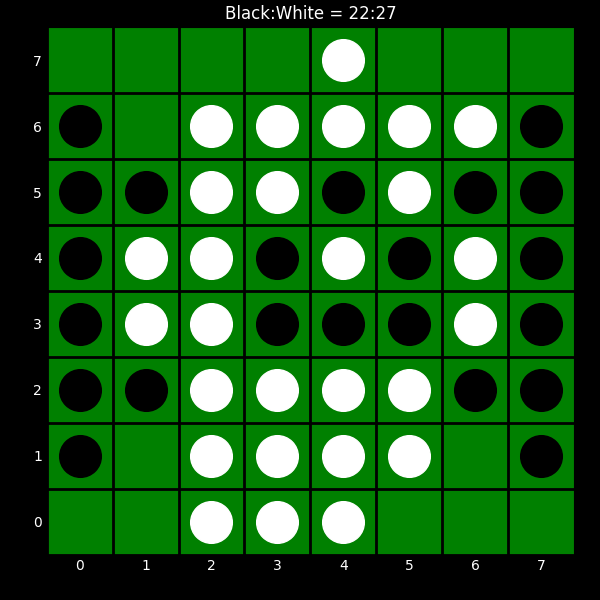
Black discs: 22
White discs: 27